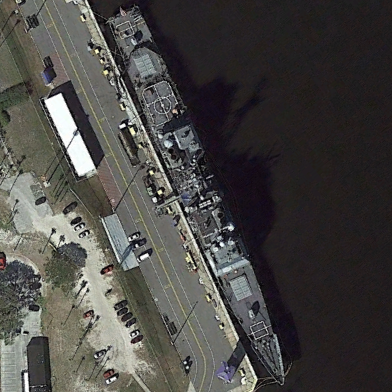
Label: cruiser